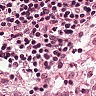
Metastatic tissue present: no